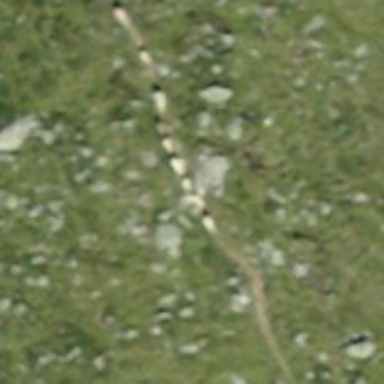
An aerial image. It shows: Path.